Question: I'm having some trouble wrapping text on a web application I'm designing for a client. Below you can see where I am having trouble:

So ideally I would like this text to wrap underneath the text above it, in a uniform manner. Not underneath the image. Below you can see the HTML code I am using for this:
'''
<ul>
<div class="grid">
<div class="col-1">
<li class="howDoPadding">
<label for="id_delivery_0">
<img src="{{ STATIC_URL }}rd/images/message_icon.png" class="byAppointment" />
<input checked="checked" type="radio" id="id_delivery_0" value="chat" name="delivery" />
Answer<div class="lightBlueText">Chat</div> By Appointment (Fastest)
</label>
</li><!-- .howDoPadding -->
</div><!-- .col-1 -->
<div class="col-1">
<li>
<label for="id_delivery_2">
<img src="{{ STATIC_URL }}rd/images/message_fly_right.png" class="mailASAP" />
<input type="radio" id="id_delivery_2" value="email" name="delivery" />
Answer<div class="lightBlueText">Mail</div> ASAP (Within 1-2 days)
</label>
</li>
</div><!-- .col-1 -->
</div><!-- .grid -->
</ul>
'''
And all of the CSS is below:
'''
/* Form */
.col-1 li.howDoPadding { padding-bottom: 10px!important; }
.byAppointment { margin: 0 0 -4px 10px;}
.offlineForm .lightBlueText {
color: #80A9BD;
display: inline;
}
.mailASAP { margin: 0 0 -4px 18px; }
/* Grid */
*, *:after, *:before {
box-sizing: border-box;
-moz-box-sizing: border-box;
-webkit-box-sizing: border-box;
}
.grid:after {
clear: both;
content: "";
display: table;
}
/* Grid Gutters */
[class*='col-'] {
float: left;
padding-right: 20px;
}
[class*='col-']:last-of-type { padding-right: 0; }
.col-1 { width: 100%; }
'''
You can also check out a working example of this at: <URL>
Thank you very much for any and all help. I really appreciate it! Let me know if you guys need me to elaborate on anything else or you need/want more code.
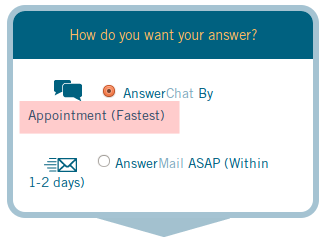
Answer: Your HTML code is ill-formed. Forget 'ol', 'ul' listing if there isn't a list. 'ol' should only have 'li' as its children elements. '<ol><div><li></li></div></ol>' is bad practice.
Basically, if you want to put something under sth, you can group them into a 'div' or other block element. Do not use 'float' layout for the 'div' or you will have similar layout as your example if the previous element is shorter than your div.
You can use some flexible layout patterns. Use a wrapper div with a wide 'padding-left', where the image and radio button will be placed. And put the label and text in the main body of the div. Something like <URL>:
'''
<div class="flexible-layout">
<div class="left-content">
Image
</div>
<div class="main-content">
You text goes here<br />
Second line goes here
</div>
</div>
<style type="text/css">
.flexible-layout {
padding-left: 80px;
position: relative;
}
.flexible-layout .left-content {
position: absolute;
left: 0;
top: 0;
width: 80px;
}
</style>
'''
For your specific code sample, I made some refactoring based on the content you've given, and you can check <URL> to see if it's what you want.
Hope it helps.